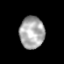
Tissue: prostate
Cell type: B cells
Senescence score: 0.7819
Nuclear area (px): 778
Mean DAPI intensity: 170.434